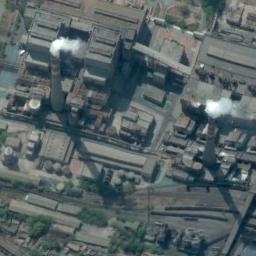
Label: thermal_power_station